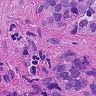
Metastatic tissue present: yes